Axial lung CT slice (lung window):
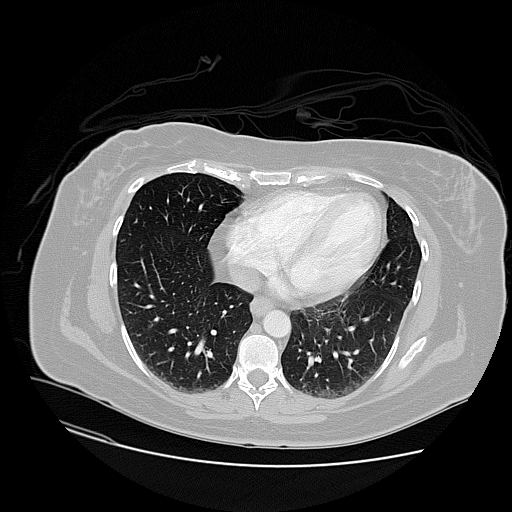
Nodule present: no